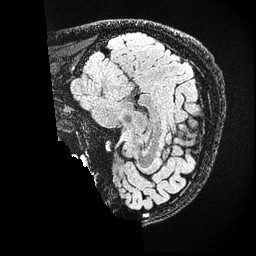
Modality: FLAIR
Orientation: sagittal
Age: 23
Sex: male
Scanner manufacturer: ge
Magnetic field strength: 3 T
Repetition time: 4.802 s
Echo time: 0.1167 s